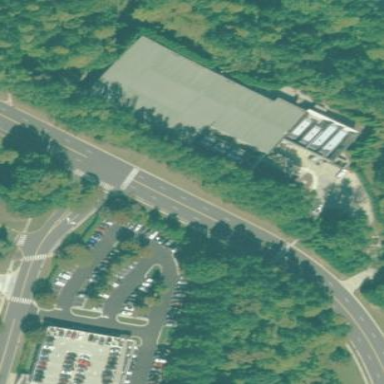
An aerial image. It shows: Office building.